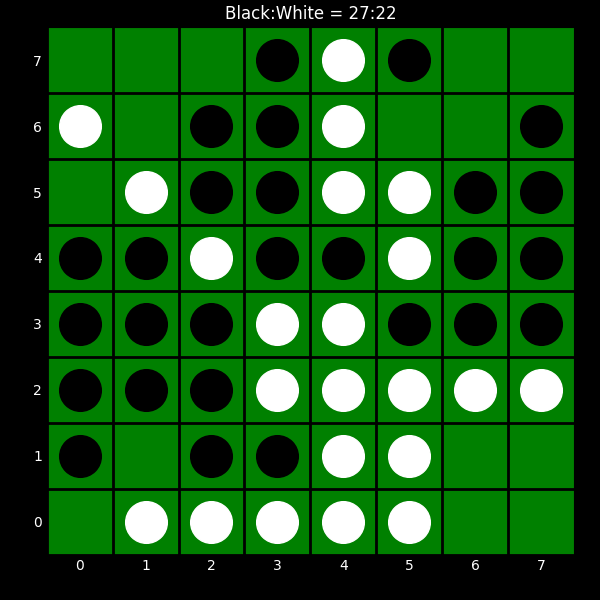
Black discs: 27
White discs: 22